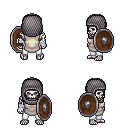
a pixel art fantasy rpg character, male body template, skeleton, white tunic, white pants, white plain hairstyle, chain hood, white cloth bandages, shield, four views (front, back, left, right), 2x2 character sprite sheet, small pixel art, hard edges, no anti-aliasing